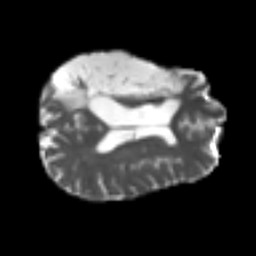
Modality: T2w
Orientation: axial
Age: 54
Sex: male
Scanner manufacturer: siemens
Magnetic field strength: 3 T
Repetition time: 5.561 s
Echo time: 0.0788 s